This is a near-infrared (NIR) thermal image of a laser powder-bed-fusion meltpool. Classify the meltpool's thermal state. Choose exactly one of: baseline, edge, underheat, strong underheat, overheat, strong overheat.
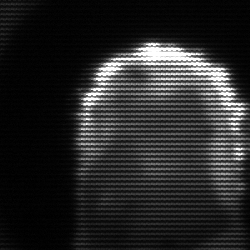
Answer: baseline